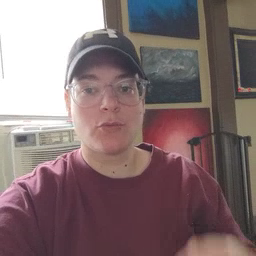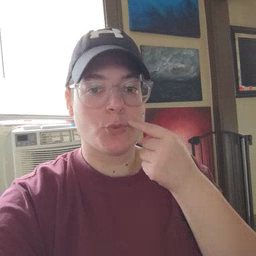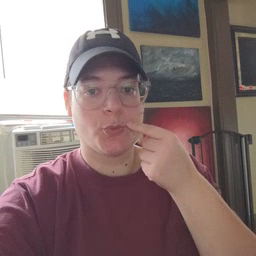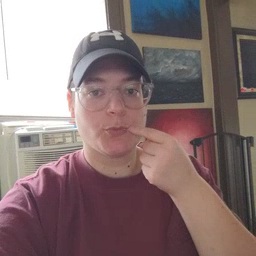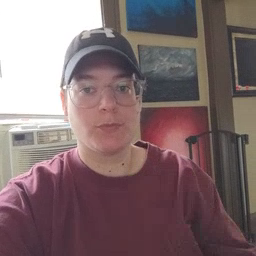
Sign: tooth